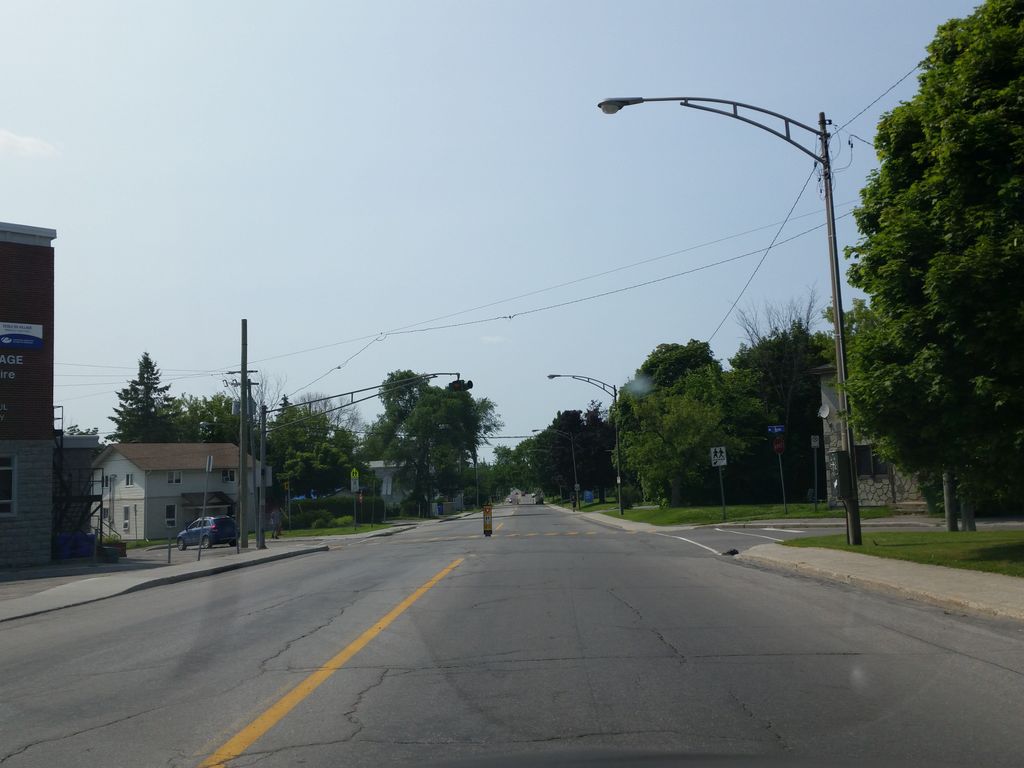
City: ottawa-gatineau